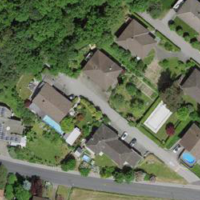
EUNIS habitat code: 54
Species observed at this site:
Aegopodium podagraria